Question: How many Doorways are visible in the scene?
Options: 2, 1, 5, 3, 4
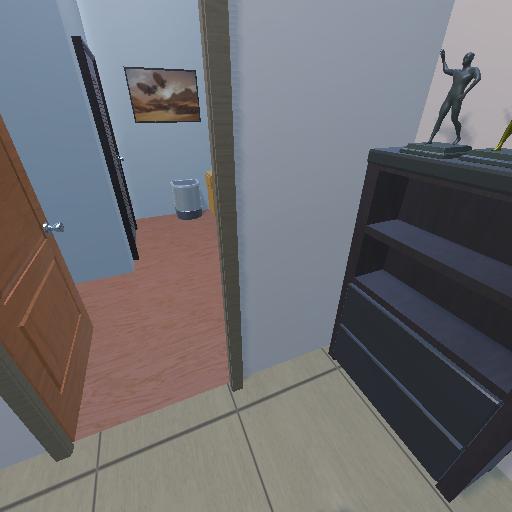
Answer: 2